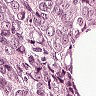
Metastatic tissue present: yes